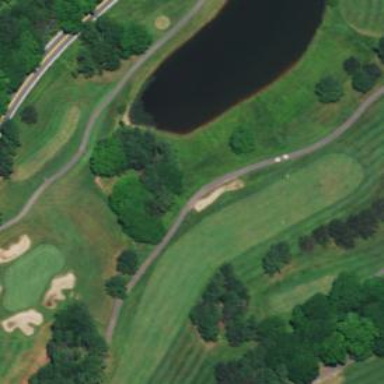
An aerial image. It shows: View of golf hole.